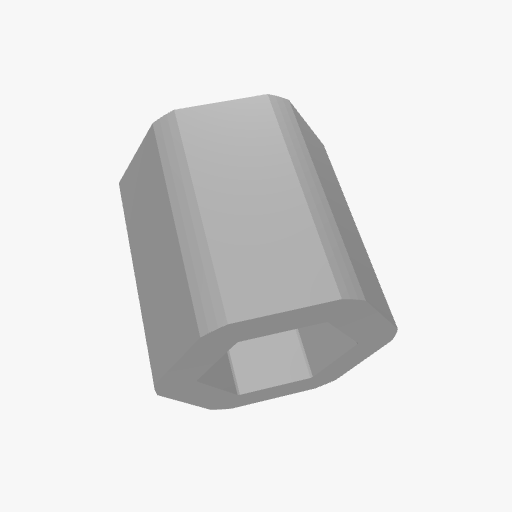
Part: Spacer8RID12ROD12